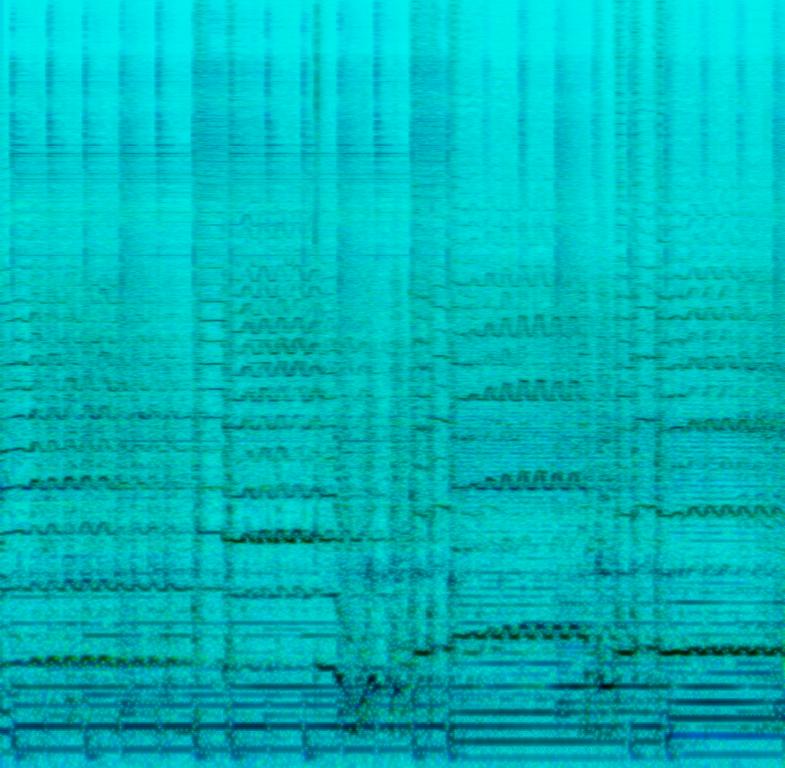
The low quality recording features a cover of a rock song that consists of an electric guitar solo melody played over playback instrumental. The instrumental features a punchy kick and snare hits, soft cymbals and smooth bass. It sounds passionate, even though the recording is muffled and noisy, as it was probably recorded with a phone.